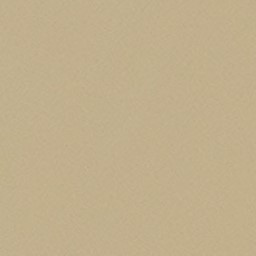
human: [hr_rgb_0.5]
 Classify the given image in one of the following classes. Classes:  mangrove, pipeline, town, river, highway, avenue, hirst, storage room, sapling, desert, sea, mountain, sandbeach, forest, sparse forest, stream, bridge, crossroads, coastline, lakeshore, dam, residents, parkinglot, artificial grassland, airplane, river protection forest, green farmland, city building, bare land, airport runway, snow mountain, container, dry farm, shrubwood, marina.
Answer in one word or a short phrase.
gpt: desert